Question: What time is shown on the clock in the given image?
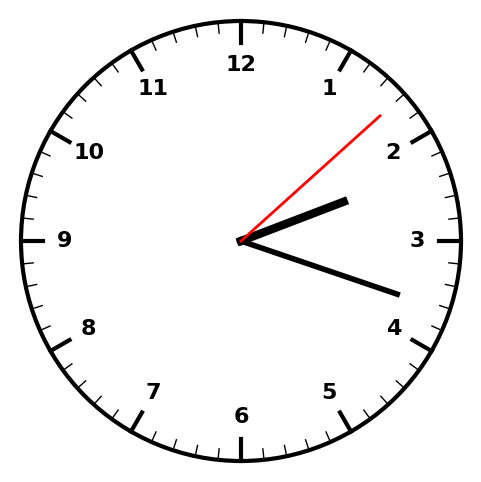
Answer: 02:18:08